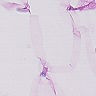
Metastatic tissue present: no